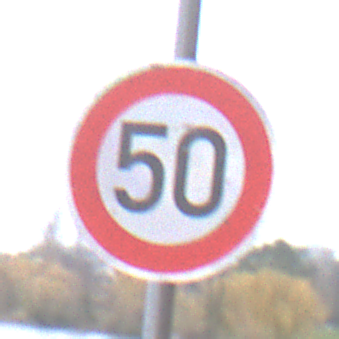
Verkehrszeichen: Geschwindigkeit50
Umgebung: Outdoor, Nature
Tageszeit: MorningAfternoon
Wetter: Overcast
Licht: Natural
Jahreszeit: NotSpecified
Kontrast: LowContrast